Interaction volume radius: 5 \u00c5
Interaction volume height: 15 \u00c5
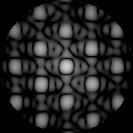
Disorder parameter: 0.1122